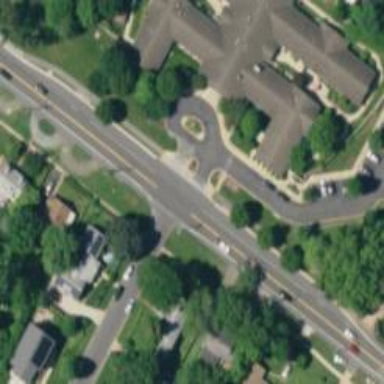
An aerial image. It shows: Asphalt footway with marked crossing.